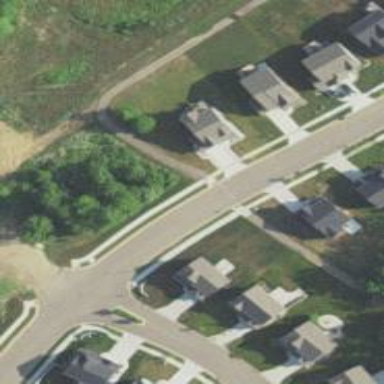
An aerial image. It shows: Marked crossing on footway.